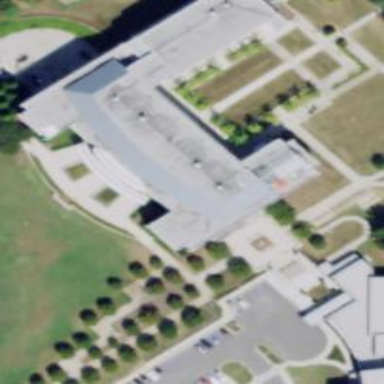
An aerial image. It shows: Building with flat roof.